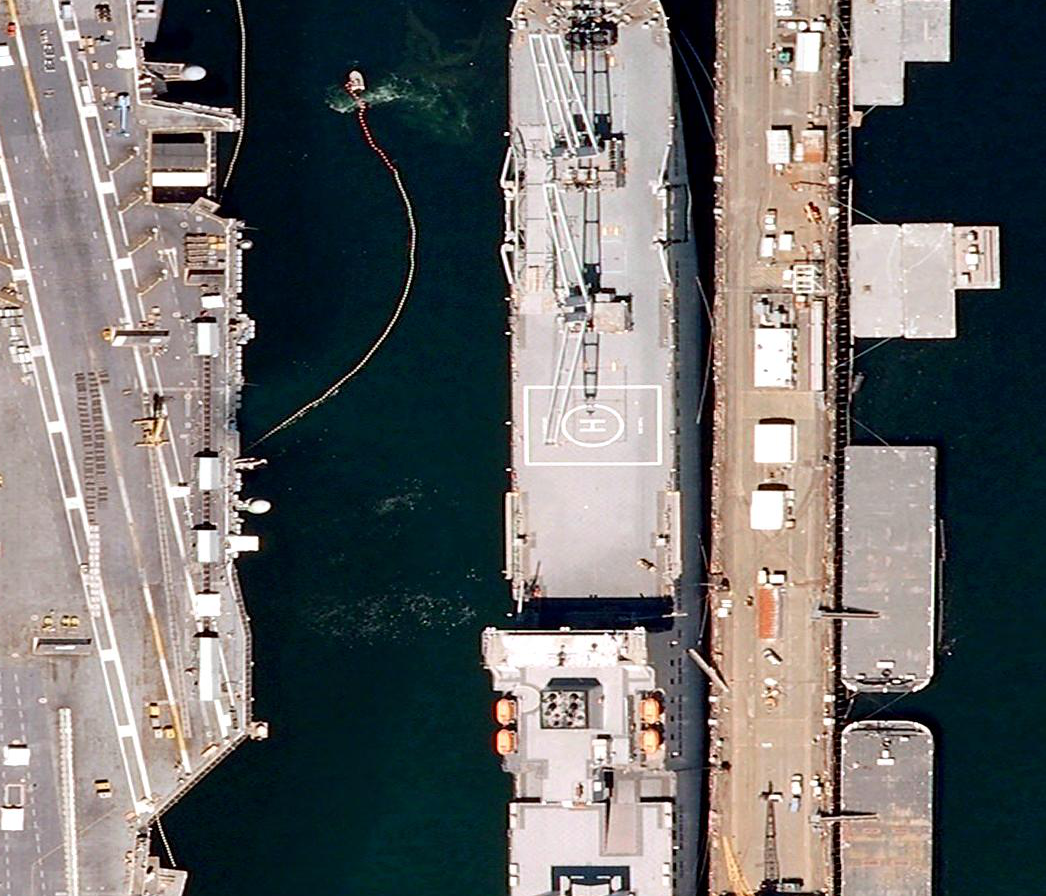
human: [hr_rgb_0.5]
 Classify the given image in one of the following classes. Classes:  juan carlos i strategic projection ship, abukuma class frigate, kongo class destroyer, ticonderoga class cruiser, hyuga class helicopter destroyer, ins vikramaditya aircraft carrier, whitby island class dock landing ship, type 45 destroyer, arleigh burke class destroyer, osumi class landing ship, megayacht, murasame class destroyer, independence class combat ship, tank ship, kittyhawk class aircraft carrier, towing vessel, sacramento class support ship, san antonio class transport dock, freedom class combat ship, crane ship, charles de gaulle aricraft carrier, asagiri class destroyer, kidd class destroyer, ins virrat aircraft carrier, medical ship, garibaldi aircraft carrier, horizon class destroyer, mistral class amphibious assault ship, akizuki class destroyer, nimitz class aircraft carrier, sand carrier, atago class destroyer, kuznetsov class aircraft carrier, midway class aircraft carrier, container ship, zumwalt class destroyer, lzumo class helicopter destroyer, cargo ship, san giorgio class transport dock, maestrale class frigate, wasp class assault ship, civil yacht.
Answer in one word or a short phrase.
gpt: Crane ship